Question: I don't really get why the button is not available?
My role is 'Admin', also i get 'Agent' account. The story is same.

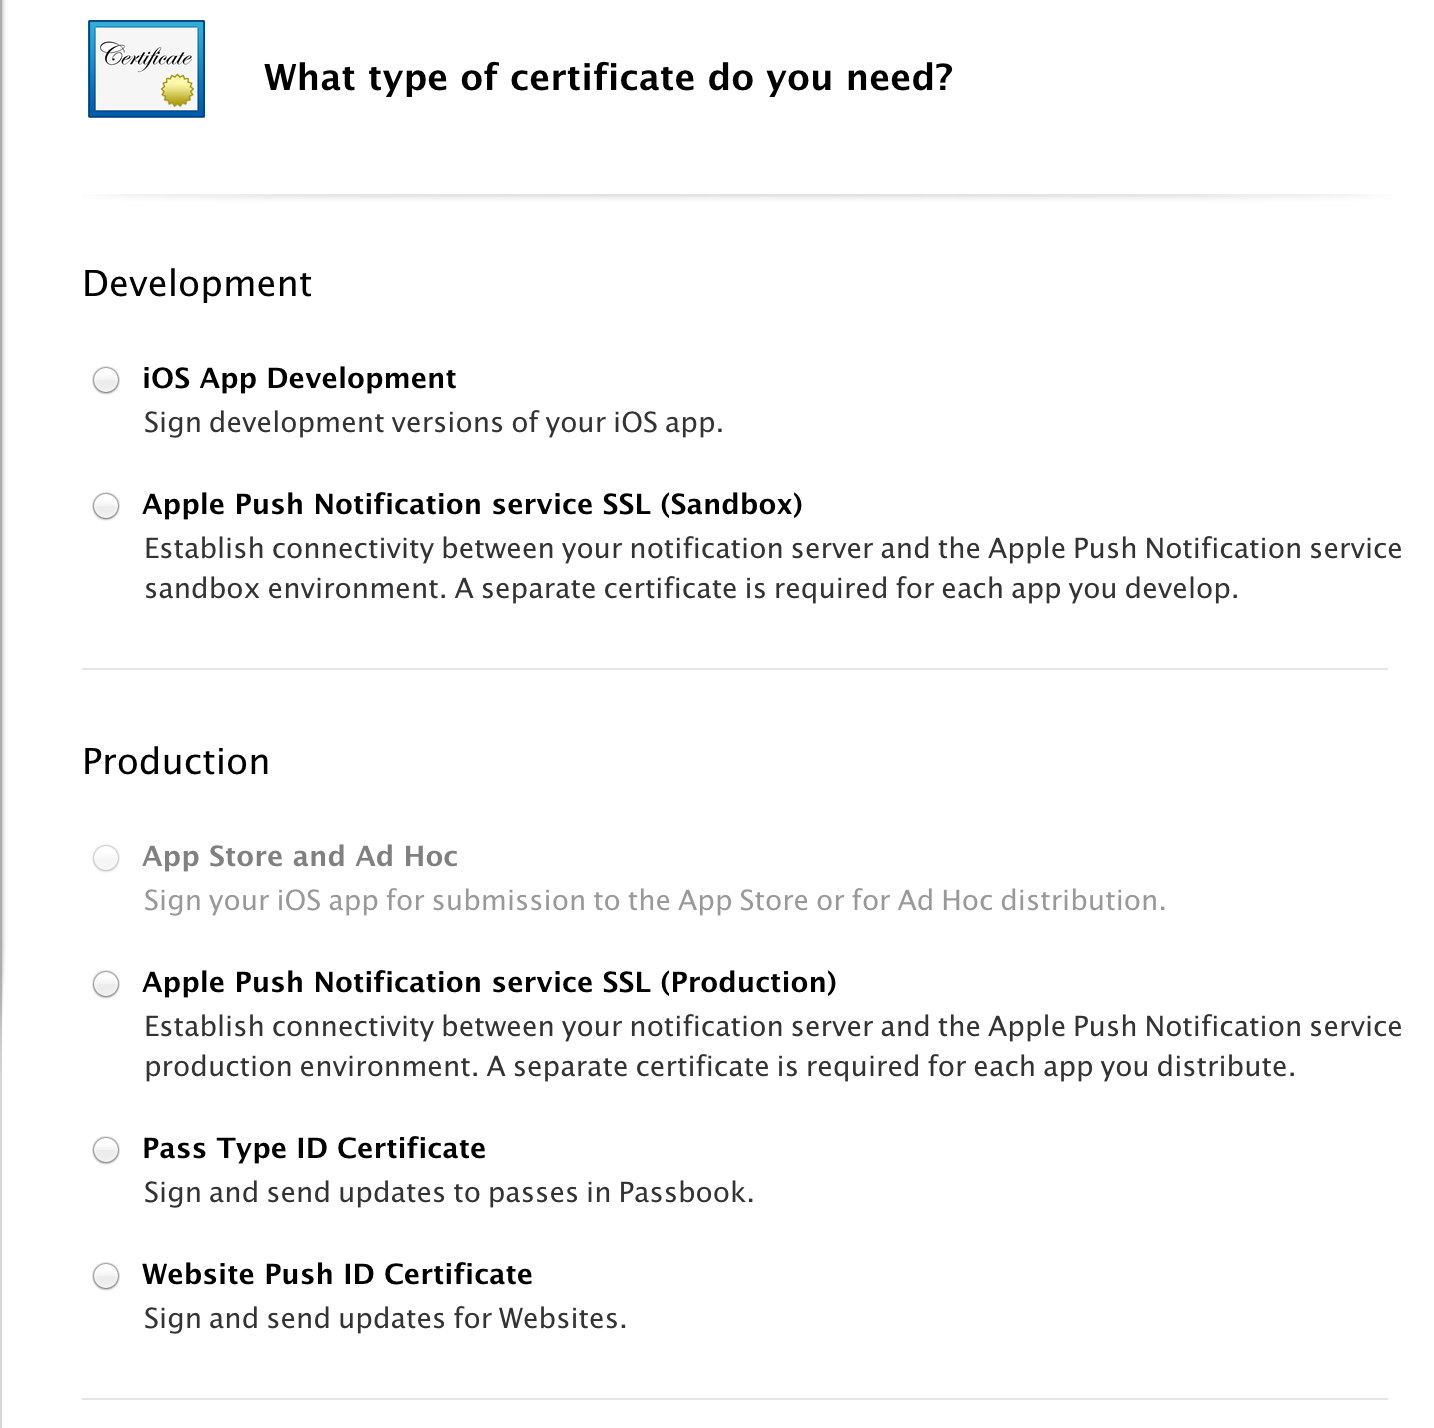
Answer: I've deleted one of 3 Distribution Cer. and button for creation new one become enabled.
And all of APNS cer. was ok.
in total what we got:
We can have 3 distribution cer.
Revoke distribution cer (not APNS cer) is save for APNS.